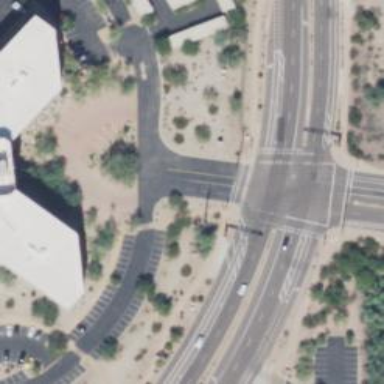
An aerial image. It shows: Solid stop line on the road marking.